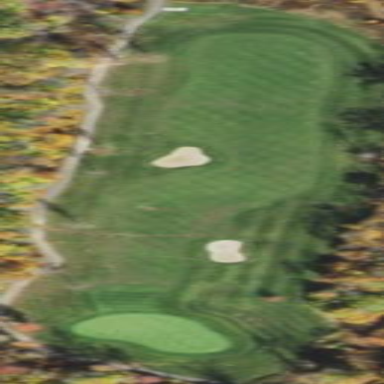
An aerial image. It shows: Rough area on grassy golf course.